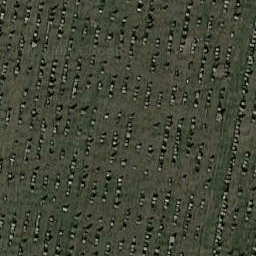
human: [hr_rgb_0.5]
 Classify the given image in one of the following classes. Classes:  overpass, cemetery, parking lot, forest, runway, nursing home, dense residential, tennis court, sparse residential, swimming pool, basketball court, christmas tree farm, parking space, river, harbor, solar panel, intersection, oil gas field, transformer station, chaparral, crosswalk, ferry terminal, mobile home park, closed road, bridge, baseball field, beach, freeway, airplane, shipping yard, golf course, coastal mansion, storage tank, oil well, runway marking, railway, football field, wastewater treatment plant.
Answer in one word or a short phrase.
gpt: cemetery